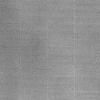
Atmospheric dust classification: dusty